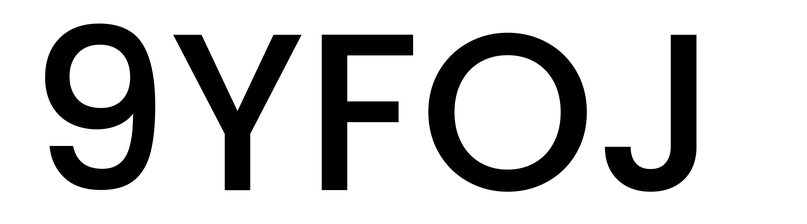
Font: Poppins-Medium